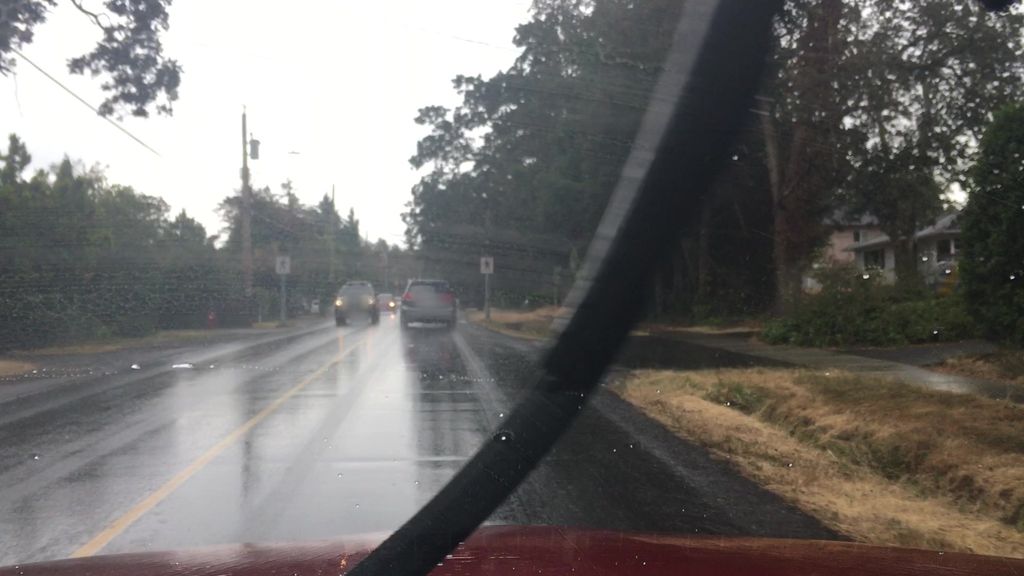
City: victoria